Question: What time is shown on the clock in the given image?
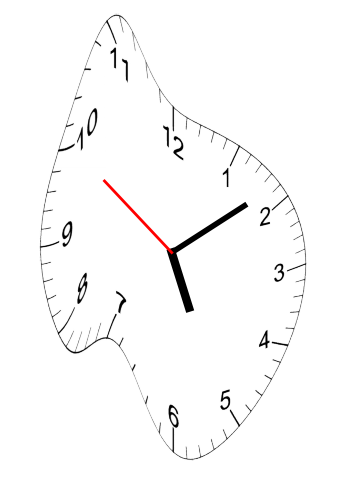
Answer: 05:08:50